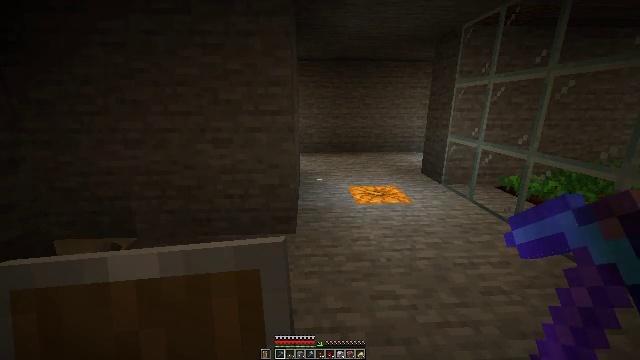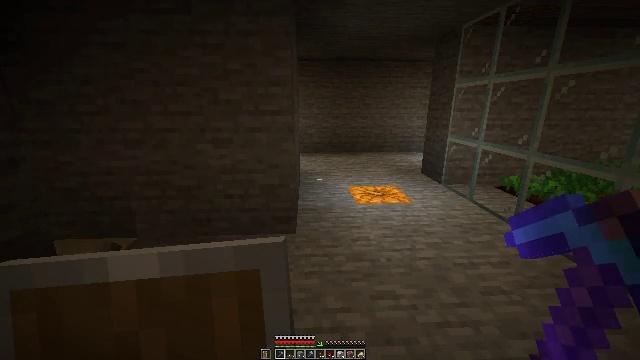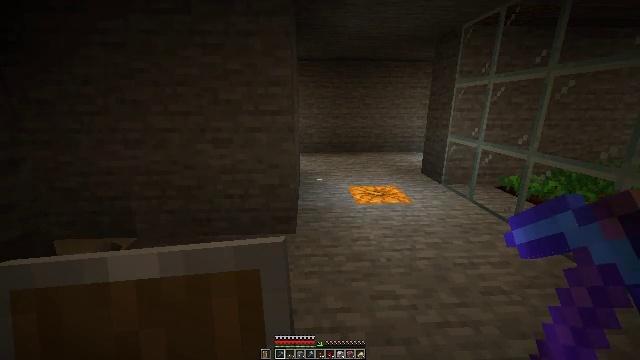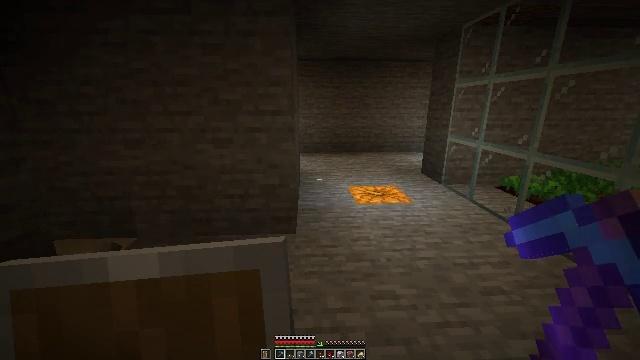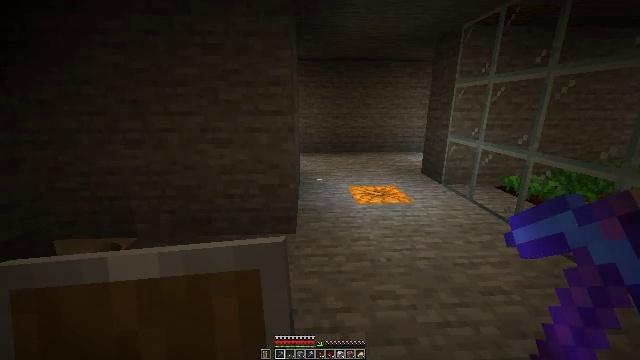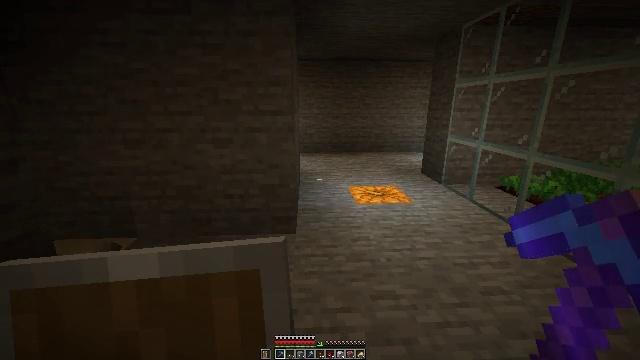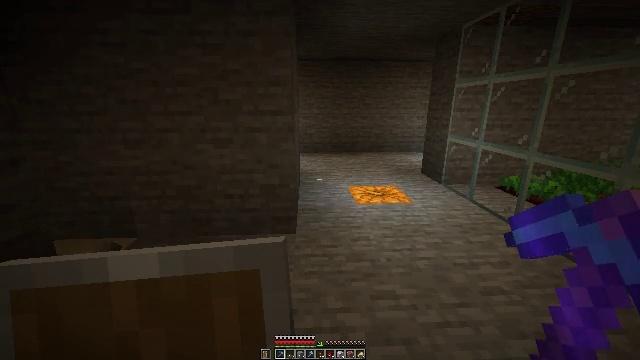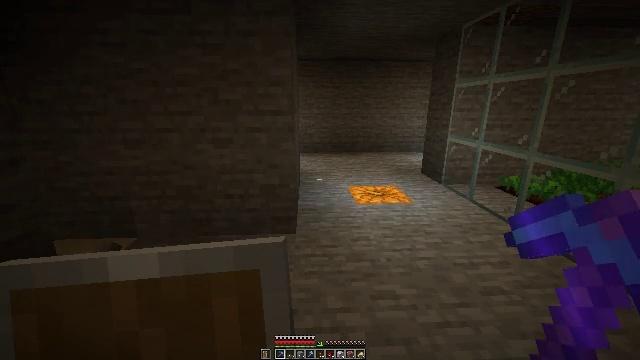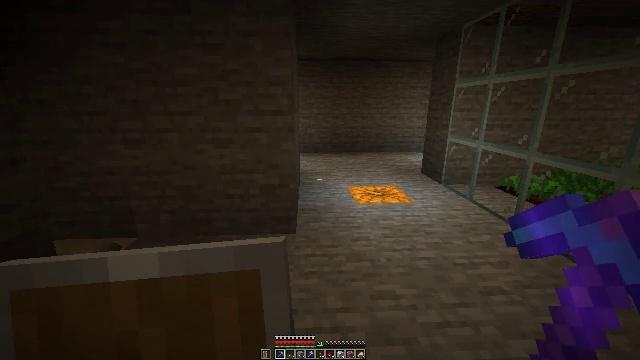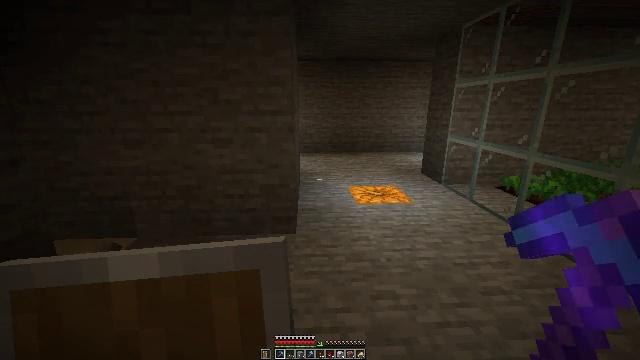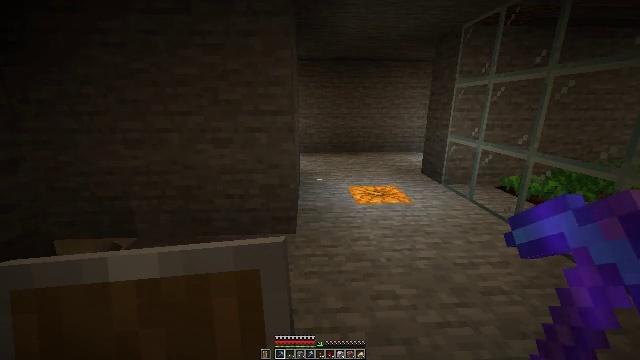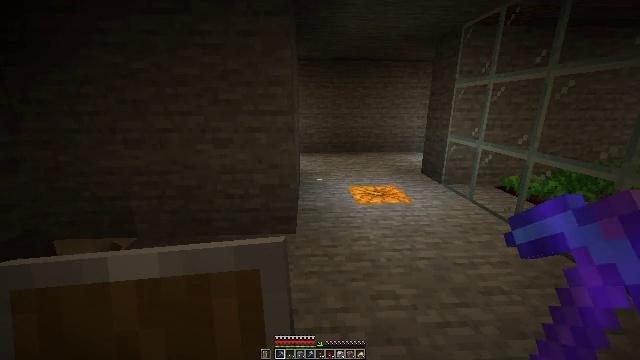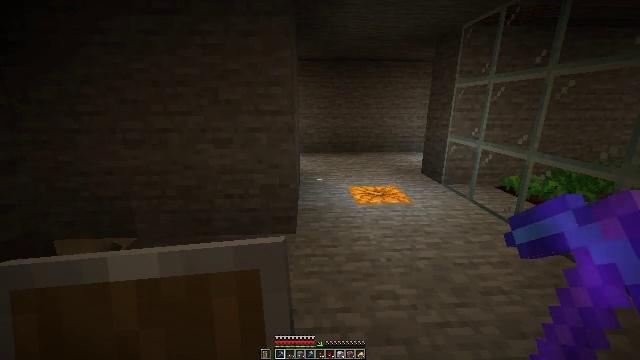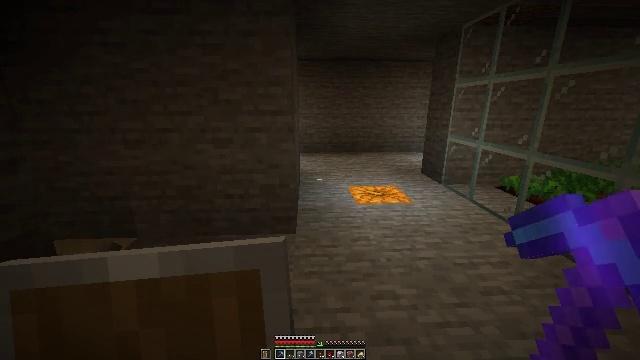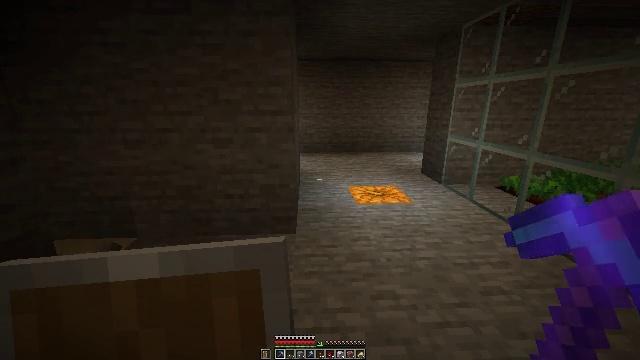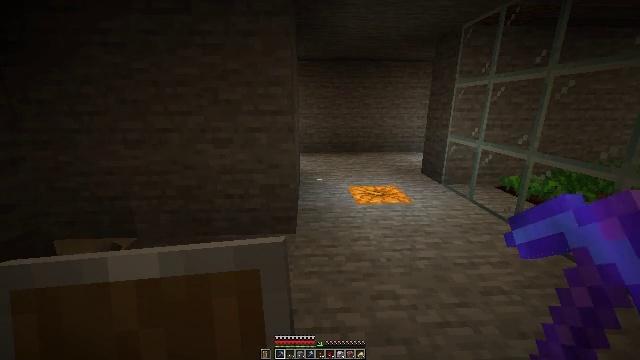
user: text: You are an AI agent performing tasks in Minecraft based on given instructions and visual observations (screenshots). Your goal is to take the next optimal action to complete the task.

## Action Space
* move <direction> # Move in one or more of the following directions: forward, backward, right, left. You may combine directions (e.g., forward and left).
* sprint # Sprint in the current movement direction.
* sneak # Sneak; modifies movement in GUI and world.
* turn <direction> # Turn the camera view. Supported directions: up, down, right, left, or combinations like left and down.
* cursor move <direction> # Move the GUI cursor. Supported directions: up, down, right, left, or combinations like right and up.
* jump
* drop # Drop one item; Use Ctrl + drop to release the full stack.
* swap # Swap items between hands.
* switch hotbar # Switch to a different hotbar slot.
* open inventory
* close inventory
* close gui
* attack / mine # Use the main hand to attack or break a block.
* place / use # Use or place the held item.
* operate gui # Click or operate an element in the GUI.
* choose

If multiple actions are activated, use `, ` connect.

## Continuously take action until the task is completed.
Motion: motion action
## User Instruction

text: craft item air
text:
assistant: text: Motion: no_op
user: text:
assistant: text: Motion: no_op
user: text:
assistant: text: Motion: no_op
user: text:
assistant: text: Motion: no_op
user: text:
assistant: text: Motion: no_op
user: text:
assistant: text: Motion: no_op
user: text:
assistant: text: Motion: no_op
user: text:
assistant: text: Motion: no_op
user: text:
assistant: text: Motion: no_op
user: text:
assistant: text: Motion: no_op
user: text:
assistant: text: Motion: no_op
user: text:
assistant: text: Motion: no_op
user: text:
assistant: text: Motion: no_op
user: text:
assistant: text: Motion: no_op
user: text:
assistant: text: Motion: no_op
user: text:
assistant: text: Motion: no_op
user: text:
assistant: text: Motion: no_op
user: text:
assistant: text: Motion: no_op
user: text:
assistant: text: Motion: no_op
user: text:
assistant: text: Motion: no_op
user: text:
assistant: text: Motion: no_op
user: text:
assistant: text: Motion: no_op
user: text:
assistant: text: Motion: no_op
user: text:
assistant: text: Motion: no_op
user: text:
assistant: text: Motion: no_op
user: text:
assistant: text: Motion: no_op
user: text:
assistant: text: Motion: no_op
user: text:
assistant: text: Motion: no_op
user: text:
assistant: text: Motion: no_op
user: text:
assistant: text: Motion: no_op